Question: I am struggling to order my x axis correctly for a scatter plot where I would like the discrete x axis labels to be ordered in increasing size of a numeric factor of a particular group in second discrete factor. And for this to be separated by facet_grid (or facet_wrap if this is better in this case?) by a fourth discrete factor. I hope that makes sense? If not, hopefully it will once i explain in the example below.
There seems to be a couple of useful pages of help online where im sure the answer is in there somewhere - but i just cant seem to apply it to work in my case.
Here is my example dataset...
'''
Car = c("A","A","A","B","B","C","C","D","D","E","E","F","F","G","G","G","H","H","H","H","I","I","J","J","J","K","K","K","L","L","M","M","N","N","N","O","O","P","P","Q","Q","R","R","S","S","T","T","U","U","U","V","V","V","V","X","X","X")
Area = c("MMR","QRT","VF","QRT","VF","MMR","QRT","MMR","QRT","MMR","QRT","QRT","VF","MMR","QRT","VF","MMR","QRT","PP","VF","QRT","VF","QRT","PP","VF","MMR","QRT","VF","QRT","VF","QRT","VF","MMR","QRT","VF","QRT","VF","QRT","VF","QRT","VF","MMR","QRT","MMR","QRT","MMR","QRT","MMR","QRT","VF","MMR","QRT","PP","VF","MMR","QRT","VF")
Distance = c(100,0.0022,1320,0.002,1056,1030,0.025,62.1,0.06,80,0.011,7.2,100,671,91.677,165,0.61,0.1102,0.08,11.5,0.173,327,0.159,0.82,0.01902,10,0.0079,23,0.186,0.02235,0.038,0.022,100,0.016,0.01359,0.18,0.02291,0.00048,1000,0.007,8.21,1000,0.0349,100,0.0056,100,0.022,100,0.05,13,17.9,0.032,0.22,87,100,0.09,0.0251)
Country = c("UK","UK","UK","UK","UK","UK","UK","UK","UK","UK","UK","FR","FR","FR","FR","FR","FR","FR","FR","FR","FR","FR","FR","FR","FR","FR","FR","FR","FR","FR","FR","FR","FR","FR","FR","FR","FR","AM","AM","AM","AM","AM","AM","AM","AM","AM","AM","AM","AM","AM","AM","AM","AM","AM","AM","AM","AM")
df=data.frame(Car, Area, Distance, Country)
df
'''
I wish to have a plot where I have 'Car' on the x-axis and the 'Distance' on the Y-axis. The plot I would like to be split by 'Country' using facet_grid and within each facet Id like the x-axis to be ordered by increasing distance of 'QRT' in the 'Area' factor.
The following codes for a plot which is what I am aiming for (except the x axis sorting issue)
'''
Fig2B<- ggplot(df,aes(x=Car,y=Distance,colour=Area)) +
coord_trans(y = "log10") +
geom_point() +
facet_grid(. ~ Country, scales = "free", space="free")
'''

The closest I have gotten to re-ordering this is through the following helpful <URL>.
Using the following code I can create a new factor that appears to order it correctly.
'''
#Remove grouping
ungroup(df) %>%
# 2. Arrange by
# i. facet group
# ii. bar height
arrange(Country, Distance, Area) %>%
# 3. Add order column of row numbers
mutate(order = row_number())
'''
However I can not work out how to take this to the next stage and use it in my plot using the code in the article. I get the following message...
> Don't know how to automatically pick scale for object of type function. Defaulting to continuous.
Error in (function (..., row.names = NULL, check.rows = FALSE, check.names = TRUE, : arguments imply differing number of rows: 0, 57
Im now not sure where to go from here.
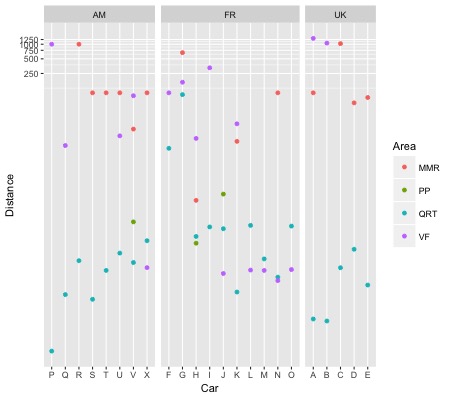
Answer: > I can create a new factor that appears to order it correctly.
This is the right goal.
> I'd like the x-axis to be ordered by increasing distance of 'QRT' in the 'Area' factor
Okay, so we need this ordering.
'''
order =
## filter down to just QRT
filter(df, Area == "QRT") %>%
## get mean distance for each car (just in case there are
## multiple QRT values for a single car - more general than your example)
group_by(Car) %>%
summarize(qrtdist = mean(Distance)) %>%
## sort ascending
arrange(qrtdist) %>%
## make the Car column a character
mutate(Car = as.character(Car))
'''
So the 'Car' column of this new 'order' data set should have the correct ordering. Now we apply this ordering to the original data and the plot will work as desired:
'''
df$Car = factor(df$Car, levels = order$Car)
ggplot(df,aes(x=Car,y=Distance,colour=Area)) +
coord_trans(y = "log10") +
geom_point() +
facet_grid(. ~ Country, scales = "free", space="free")
'''
---
### Using base
The above was the fancy 'dplyr' way, but we can actually simplify a lot in this case using 'base'. There is a command 'reorder()' for reordering levels of a factor by a function of some other variable.
In this case, we want to 'reorder' the 'df$Car' factor, using the values of 'df$Distance' where 'df$Area' is '"QRT"'.
'''
df$Car = reorder(
# factor to reorder
df$Car,
# vector that is Distance when Area is "QRT" and NA otherwise
ifelse(df$Area == "QRT", df$Distance, NA),
# function of that vector
FUN = mean,
# additional FUN argument: remove NA values
na.rm = TRUE
)
'''
Without all the comments, we can do this:
'''
df$Car = reorder(df$Car, ifelse(df$Area == "QRT", df$Distance, NA), mean, na.rm = TRUE)
ggplot(df,aes(x=Car,y=Distance,colour=Area)) +
coord_trans(y = "log10") +
geom_point() +
facet_grid(. ~ Country, scales = "free", space="free")
'''